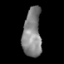
Tissue: skin
Cell type: Epithelial cells
Senescence score: 0.2727
Nuclear area (px): 876
Mean DAPI intensity: 133.321